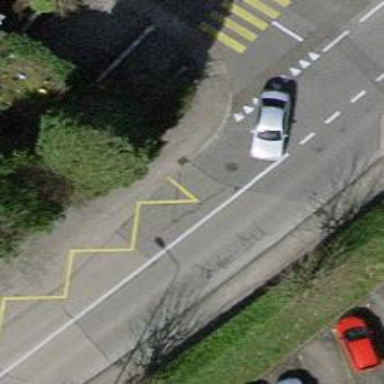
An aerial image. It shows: Bus stop along the road.